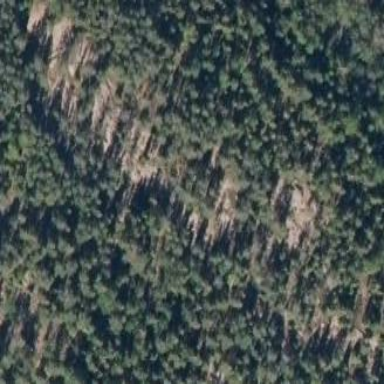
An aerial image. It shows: Landscape of bare rock.